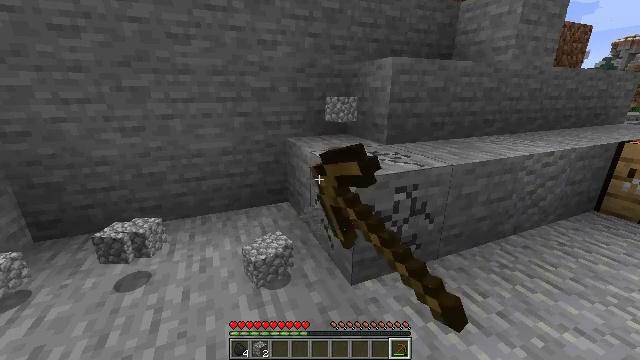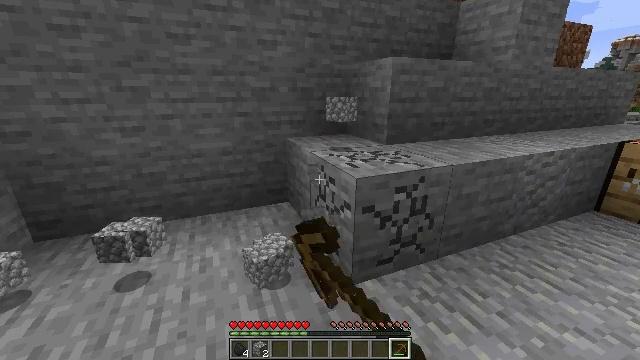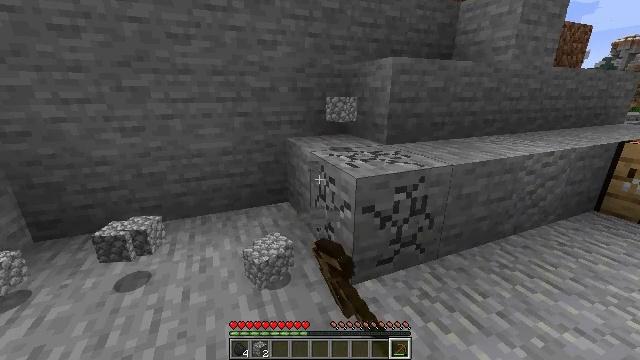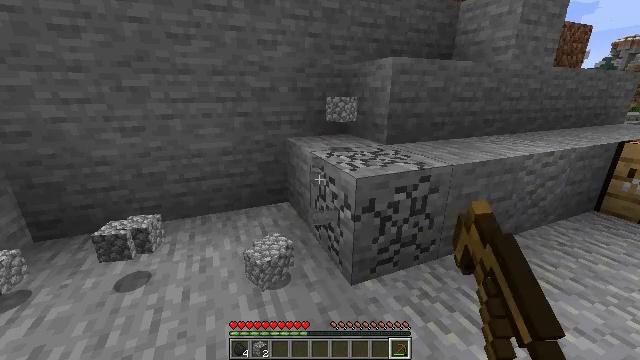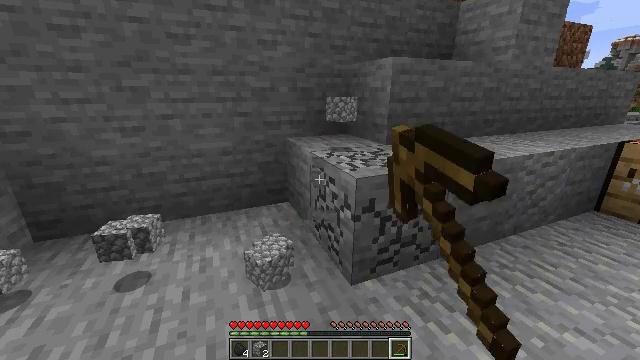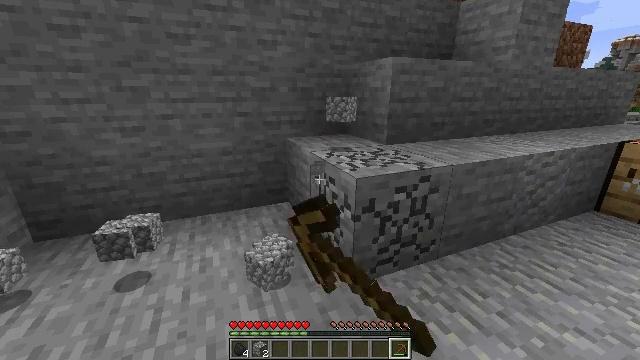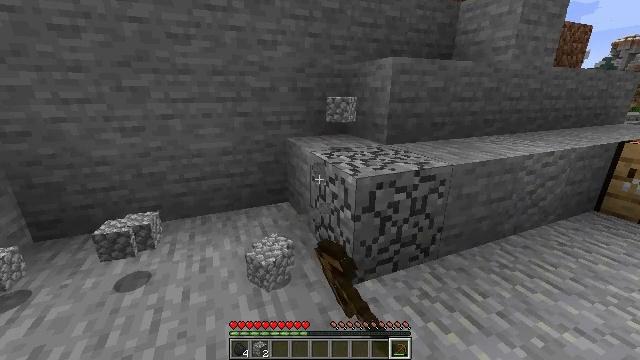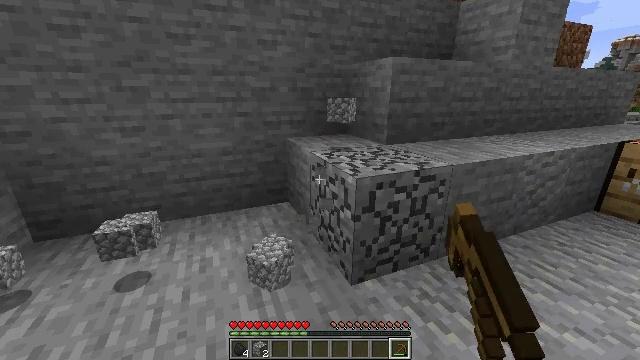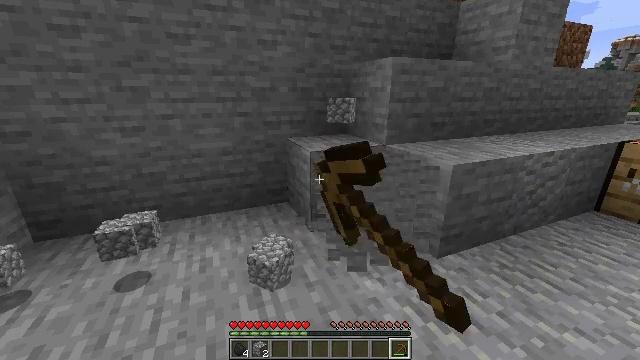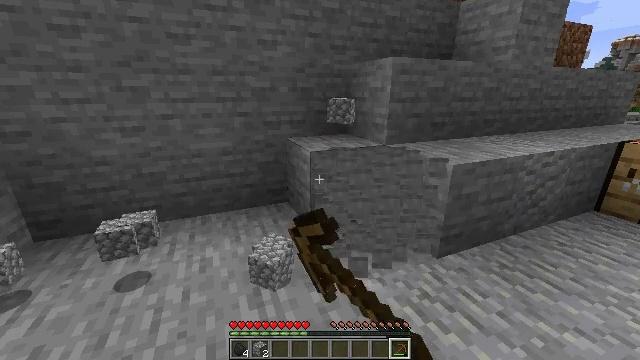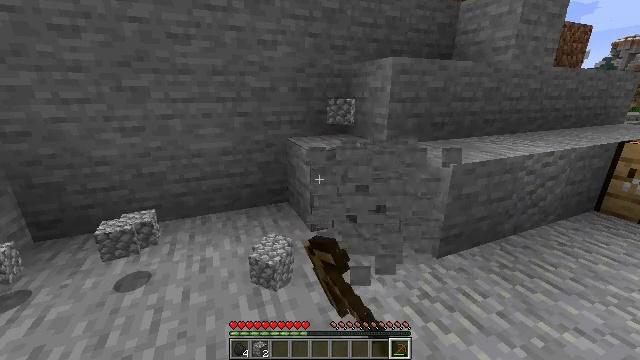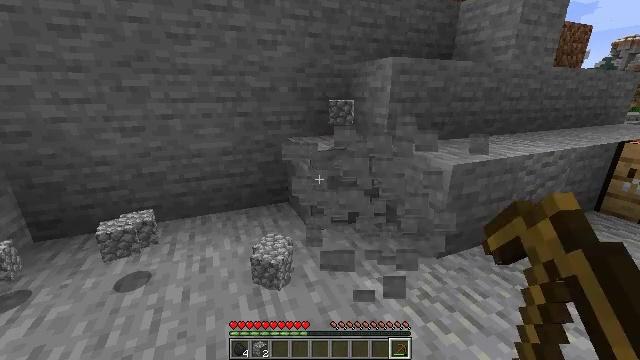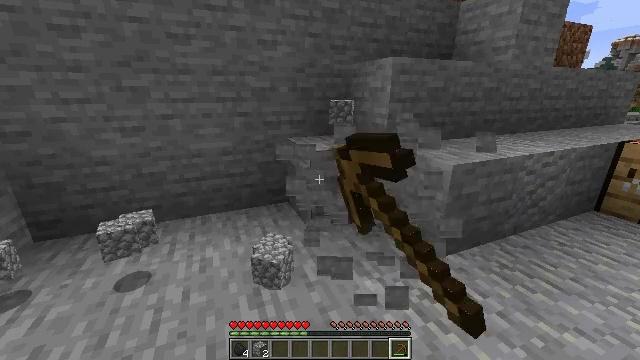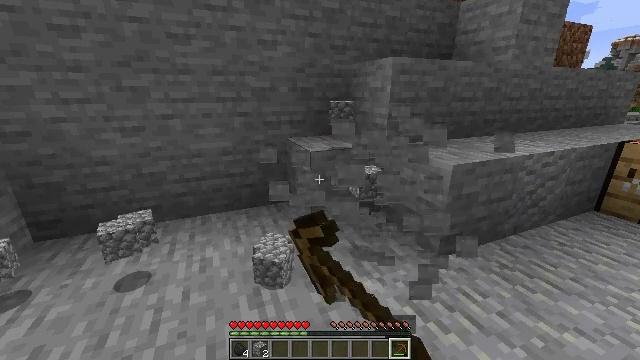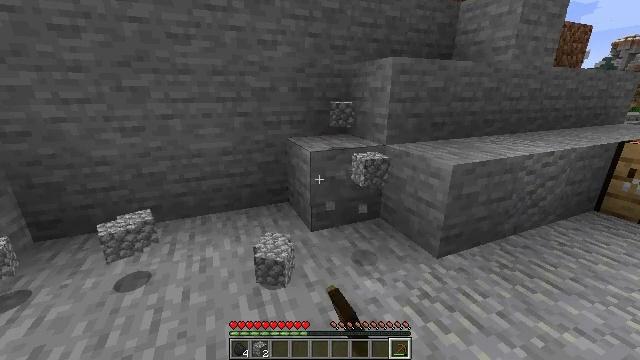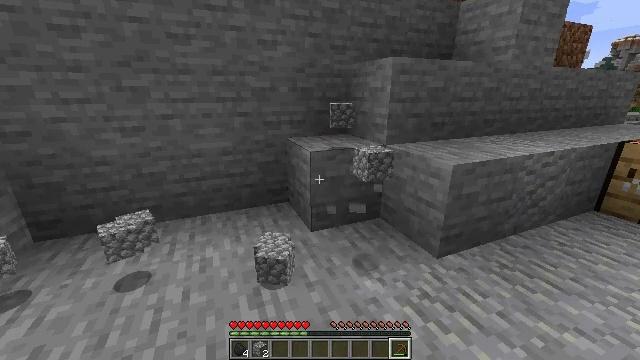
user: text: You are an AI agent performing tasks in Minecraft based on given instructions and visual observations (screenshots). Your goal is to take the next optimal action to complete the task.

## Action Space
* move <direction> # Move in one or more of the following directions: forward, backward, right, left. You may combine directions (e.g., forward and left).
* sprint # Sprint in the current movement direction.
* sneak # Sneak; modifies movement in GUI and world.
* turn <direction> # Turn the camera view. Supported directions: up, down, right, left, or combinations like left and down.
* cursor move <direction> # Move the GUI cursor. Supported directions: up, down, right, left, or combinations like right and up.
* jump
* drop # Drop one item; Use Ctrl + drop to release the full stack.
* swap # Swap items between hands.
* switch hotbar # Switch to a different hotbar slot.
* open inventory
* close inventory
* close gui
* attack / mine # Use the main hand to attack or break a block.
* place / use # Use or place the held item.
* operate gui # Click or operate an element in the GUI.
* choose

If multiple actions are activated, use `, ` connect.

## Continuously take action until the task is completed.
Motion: motion action
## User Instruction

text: Mine stone underground.
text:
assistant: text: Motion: attack / mine
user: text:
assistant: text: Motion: attack / mine
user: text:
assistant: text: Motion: attack / mine
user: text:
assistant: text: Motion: attack / mine
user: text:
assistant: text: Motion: attack / mine
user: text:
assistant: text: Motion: attack / mine
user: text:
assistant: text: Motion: attack / mine
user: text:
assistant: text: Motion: attack / mine
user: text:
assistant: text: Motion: attack / mine
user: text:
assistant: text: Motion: attack / mine
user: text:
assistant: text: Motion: attack / mine
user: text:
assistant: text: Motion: attack / mine
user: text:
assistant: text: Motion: attack / mine
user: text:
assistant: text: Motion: attack / mine
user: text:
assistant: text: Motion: attack / mine
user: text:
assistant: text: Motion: attack / mine
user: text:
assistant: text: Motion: attack / mine
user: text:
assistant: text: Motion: attack / mine
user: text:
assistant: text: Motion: attack / mine
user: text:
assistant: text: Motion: attack / mine
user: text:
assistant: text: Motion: attack / mine
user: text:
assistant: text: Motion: attack / mine
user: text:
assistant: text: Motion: attack / mine
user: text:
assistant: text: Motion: attack / mine
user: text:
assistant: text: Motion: attack / mine
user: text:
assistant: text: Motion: attack / mine
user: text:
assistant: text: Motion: attack / mine
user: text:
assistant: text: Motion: attack / mine
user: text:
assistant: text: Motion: attack / mine
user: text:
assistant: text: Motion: attack / mine